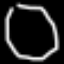
Label: octagon